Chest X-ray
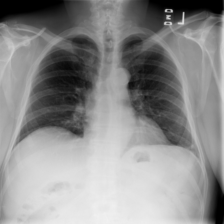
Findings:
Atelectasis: negative
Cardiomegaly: negative
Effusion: negative
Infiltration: negative
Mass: positive
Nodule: negative
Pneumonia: negative
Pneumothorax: negative
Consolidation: negative
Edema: negative
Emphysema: negative
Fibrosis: negative
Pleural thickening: negative
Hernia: negative